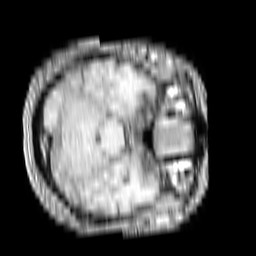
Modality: T1w
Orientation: axial
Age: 38
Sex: male
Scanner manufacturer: philips
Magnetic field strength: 1.5 T
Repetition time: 0.1914 s
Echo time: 0.00183 s